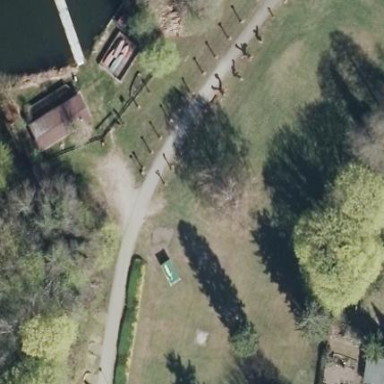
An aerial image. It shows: Lovely park for leisure and relaxation.